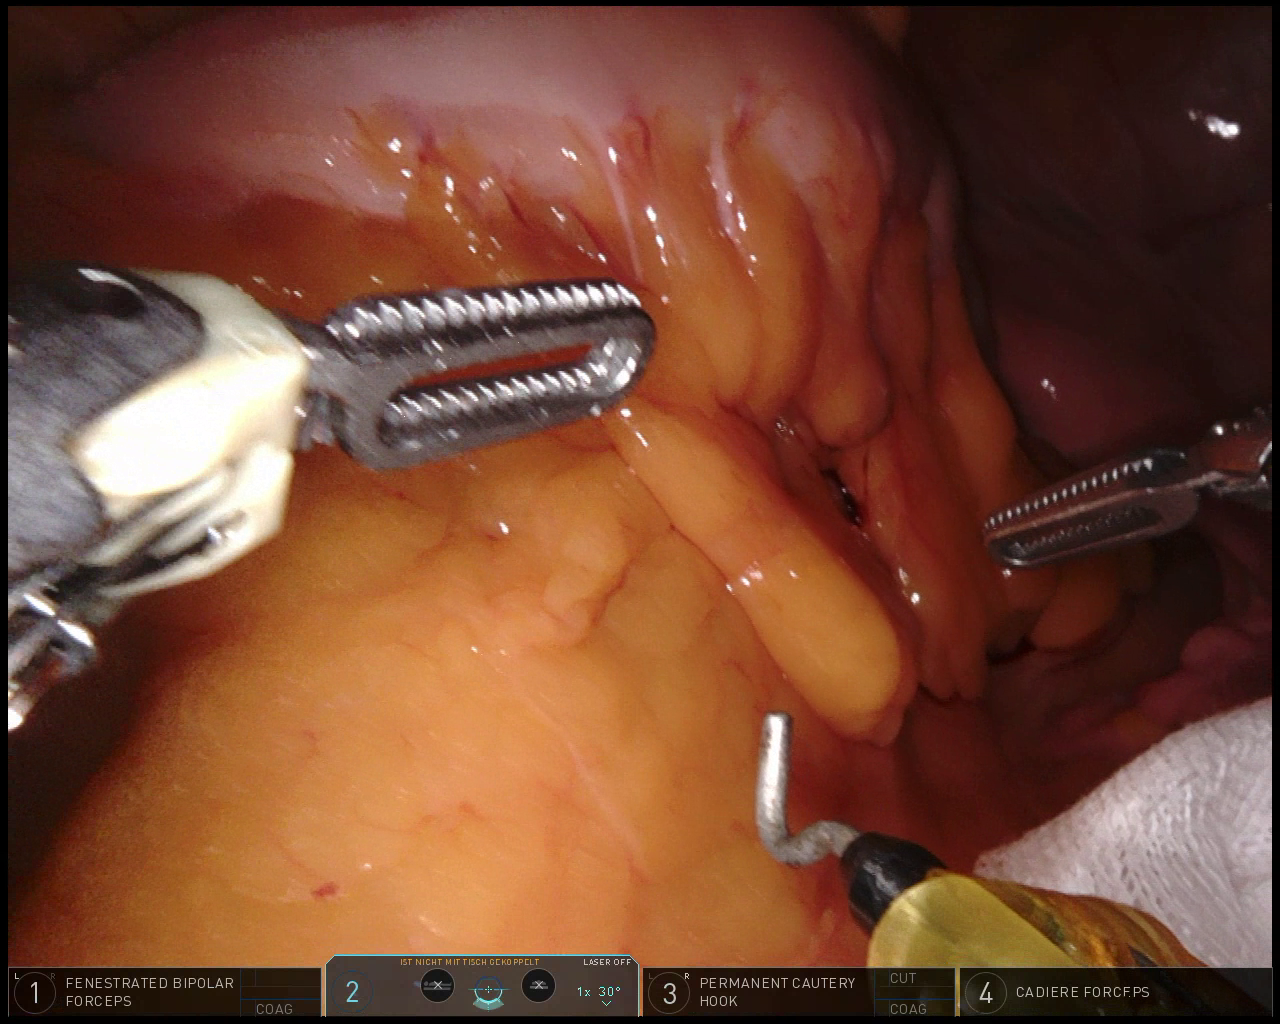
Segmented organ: colon
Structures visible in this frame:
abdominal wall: yes
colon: yes
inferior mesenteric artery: no
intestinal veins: no
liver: no
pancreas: no
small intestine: no
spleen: no
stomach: no
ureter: no
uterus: yes
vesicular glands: no